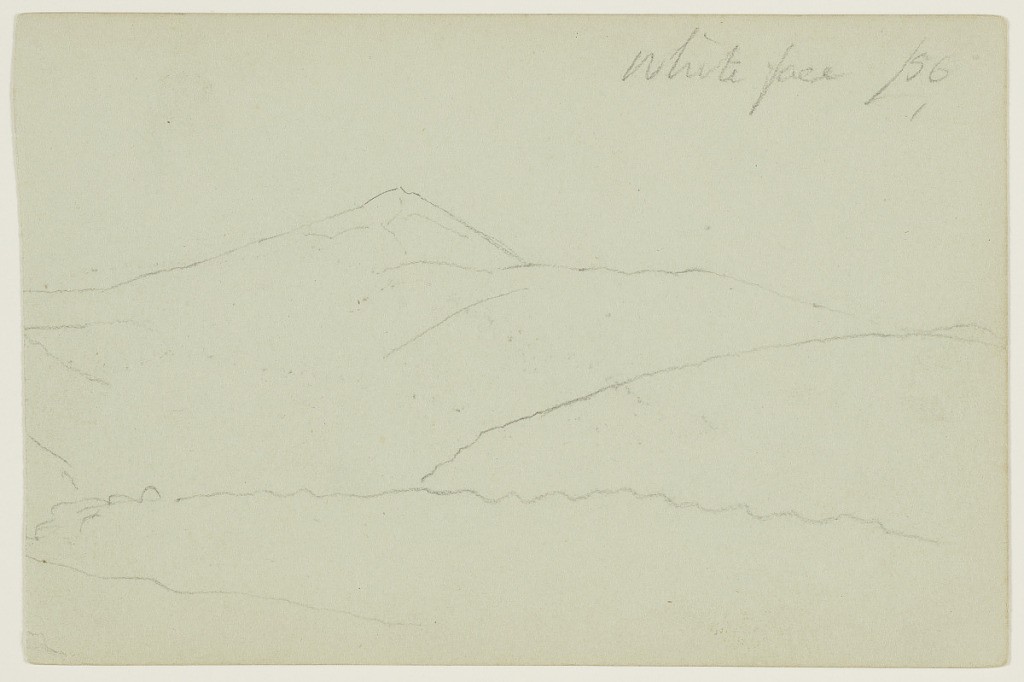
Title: Whiteface Mountain, New York, Part Two
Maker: Frederic Edwin Church, American, 1826–1900
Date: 1856
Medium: Graphite on gray-green wove paper
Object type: Drawing
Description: Landscape sketch showing the second part of a panoramic view of Whiteface Mountain in the Adirondack Mountains of New York, and other nearby ridges and hills. At center, the mountain's pyramidal peak is prominently visible, while other hills and ridges are layered in front of it in the middle distance and foreground. Wooded terrain is likely shown in the immediate foreground.